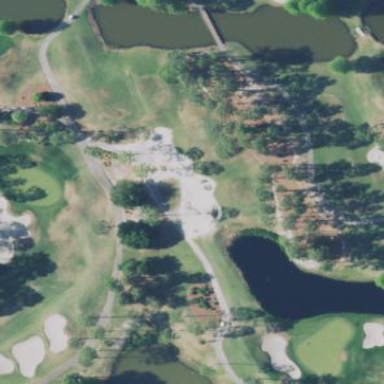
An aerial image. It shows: Sandy area is golf bunker.